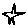
Label: star